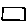
Label: square